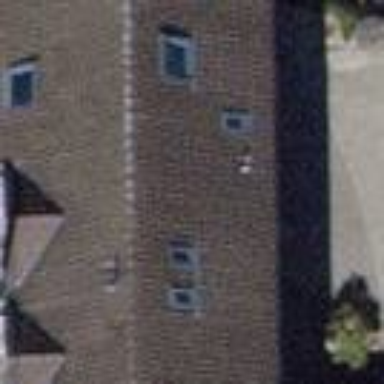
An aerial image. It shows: Simple house.